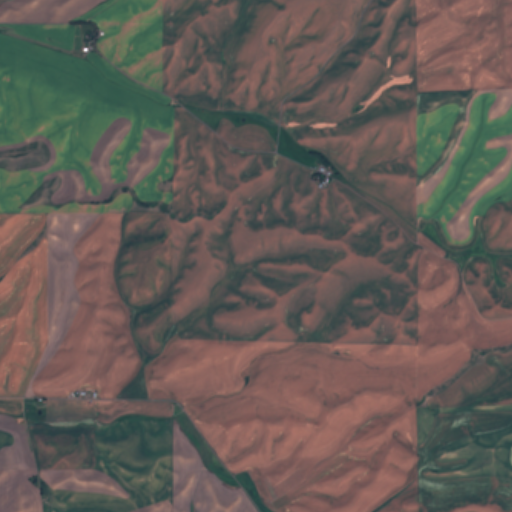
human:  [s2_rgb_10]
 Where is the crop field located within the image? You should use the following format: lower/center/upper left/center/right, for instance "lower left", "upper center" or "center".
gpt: The crop field is located in the upper right of the image.
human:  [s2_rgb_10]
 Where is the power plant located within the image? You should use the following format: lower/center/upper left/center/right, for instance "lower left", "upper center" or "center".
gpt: There is no power plant in the image.